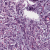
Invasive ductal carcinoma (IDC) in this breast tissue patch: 1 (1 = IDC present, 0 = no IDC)